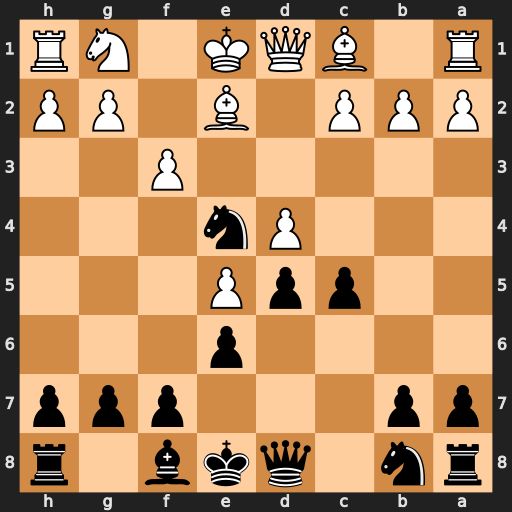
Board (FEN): rn1qkb1r/pp3ppp/4p3/2ppP3/3Pn3/5P2/PPP1B1PP/R1BQK1NR
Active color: b
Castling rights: KQkq
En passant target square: -
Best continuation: Qh4+ g3 Nxg3